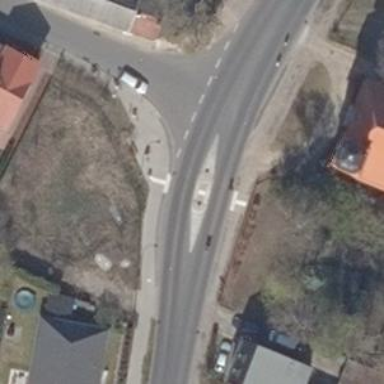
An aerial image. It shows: Uncontrolled crossing with pedestrian island.